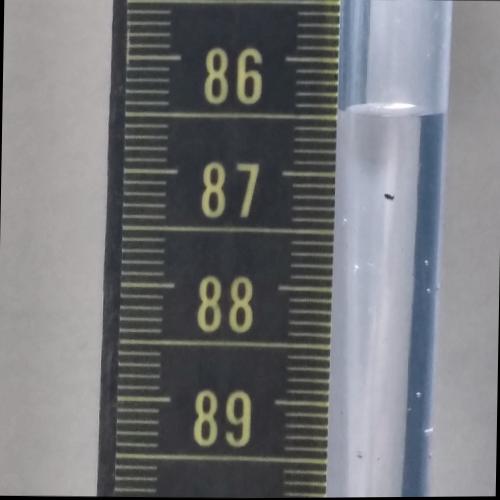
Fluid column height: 86.5 cm